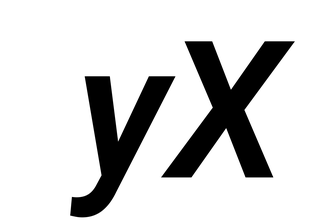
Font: Roboto-Italic_SemiBold_Italic